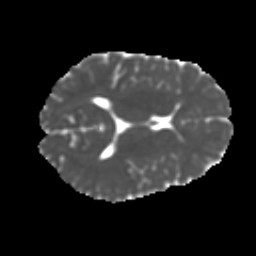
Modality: MD
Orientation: axial
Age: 13
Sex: male
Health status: ill
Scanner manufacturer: ge
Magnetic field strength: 3 T
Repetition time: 6.752 s
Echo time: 0.079 s